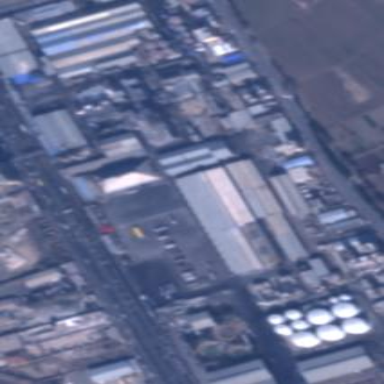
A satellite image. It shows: Industrial area with various works.